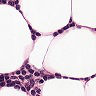
Metastatic tissue present: no